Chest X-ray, PA view. Patient: 13 years old, sex F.
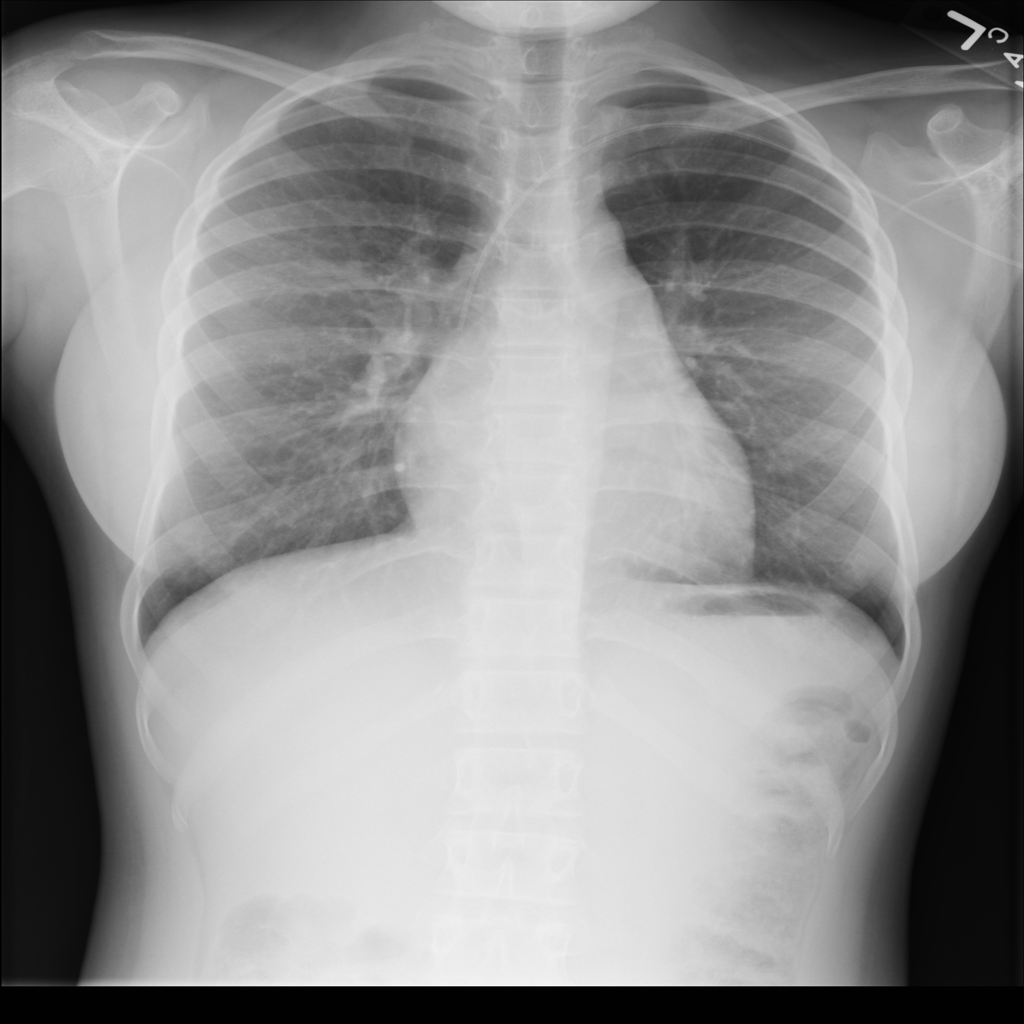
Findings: Cardiomegaly, Edema, Infiltration